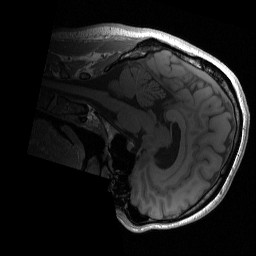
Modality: T1w
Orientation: sagittal
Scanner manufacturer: siemens
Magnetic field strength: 3 T
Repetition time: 2 s
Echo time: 0.0022 s